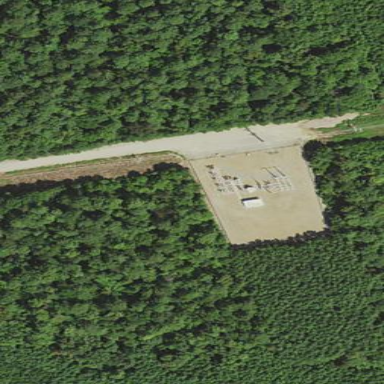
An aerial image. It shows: Power substation.